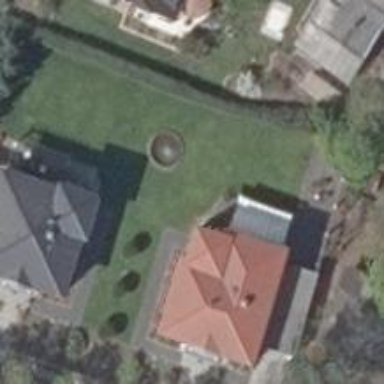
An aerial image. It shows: Detached building with pyramidal roof shape.